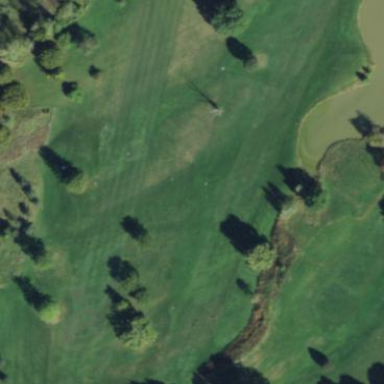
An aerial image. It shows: Golf fairway surrounded by grass.